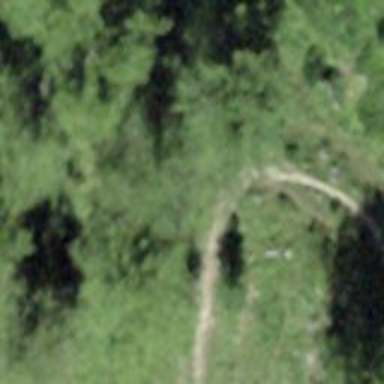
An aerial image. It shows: Path.